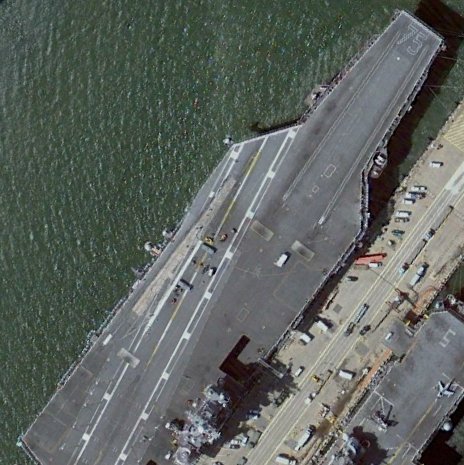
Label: aircraft_carrier